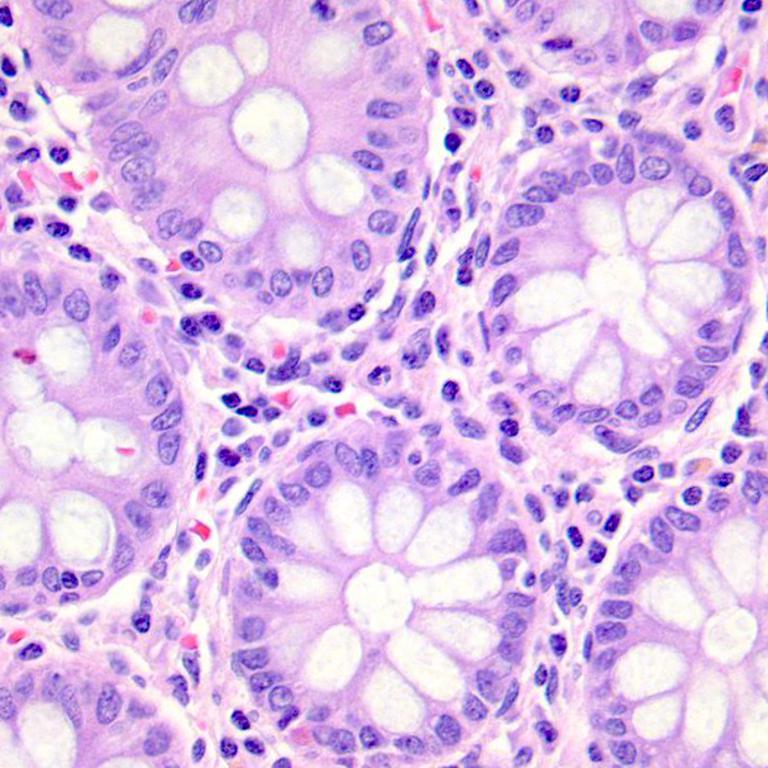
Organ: colon
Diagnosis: benign